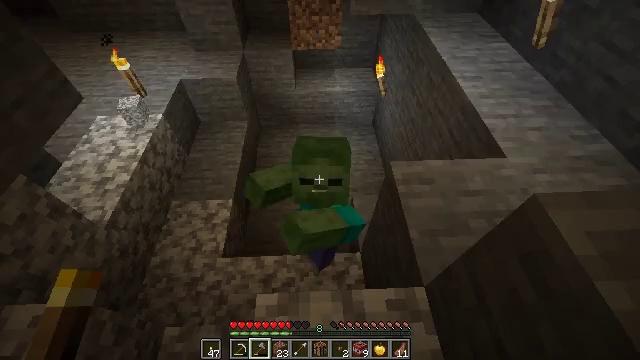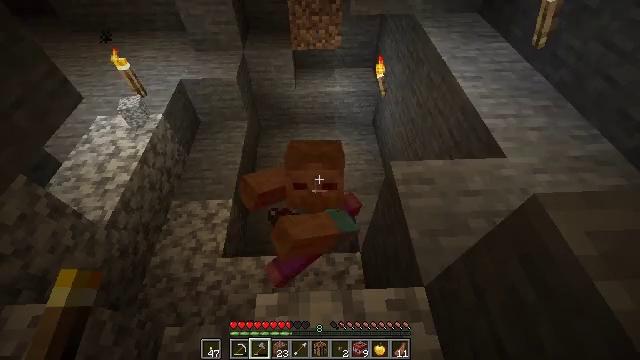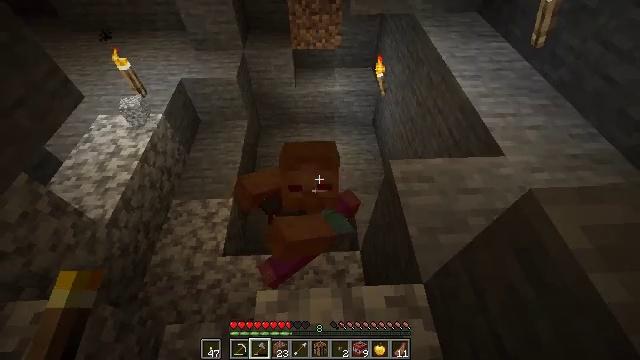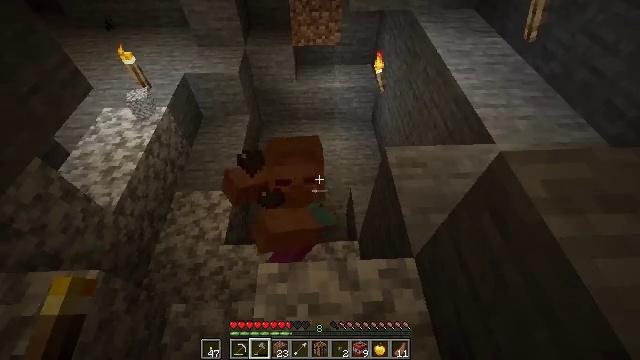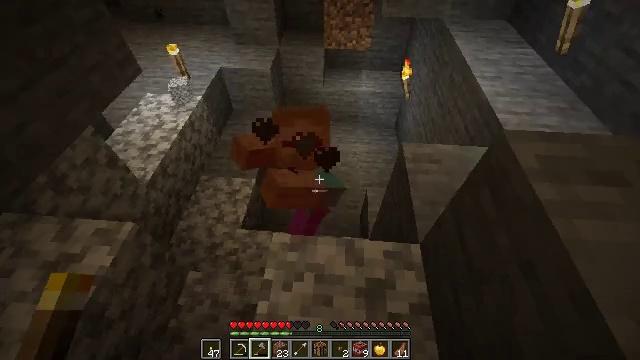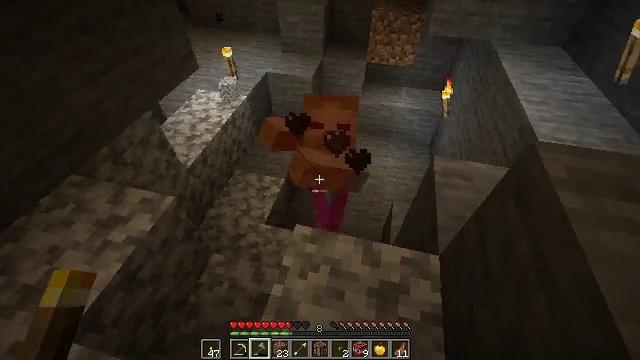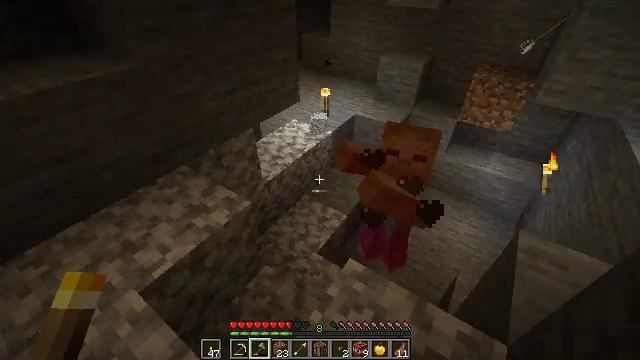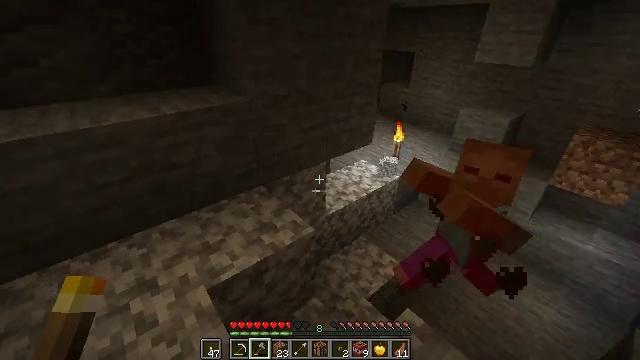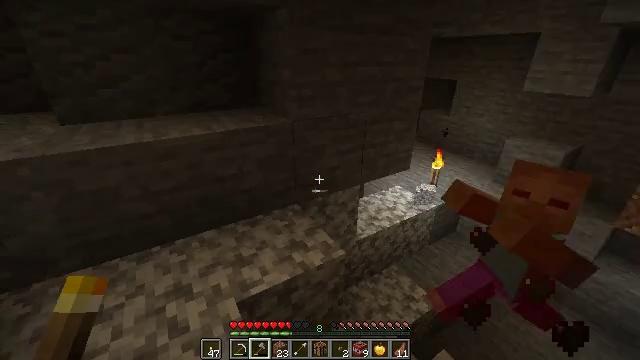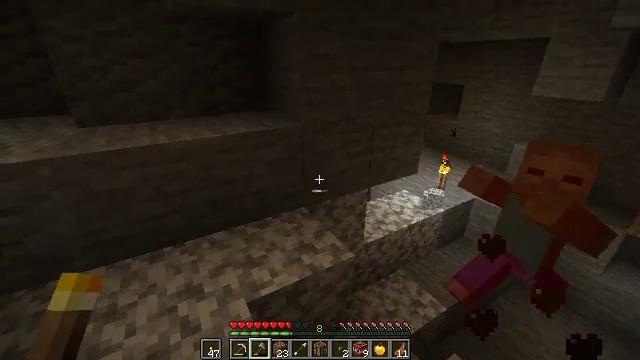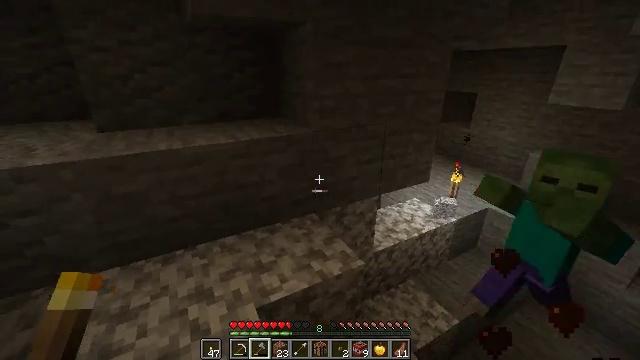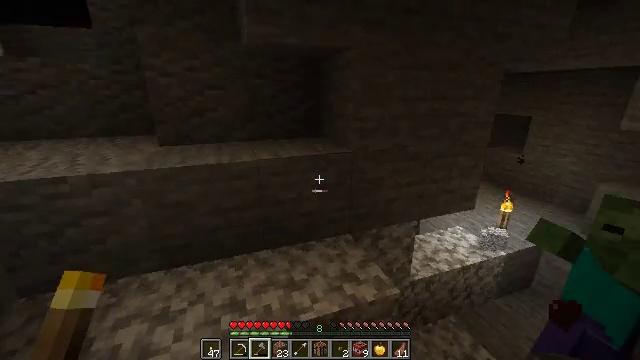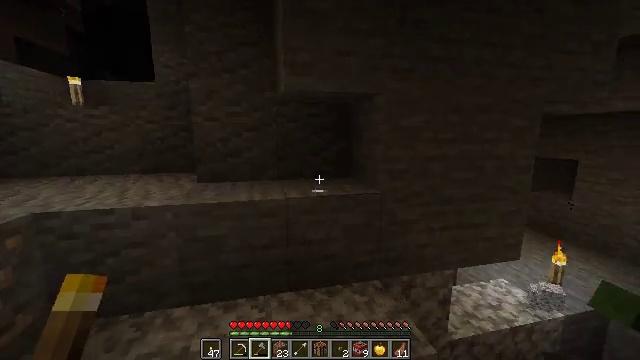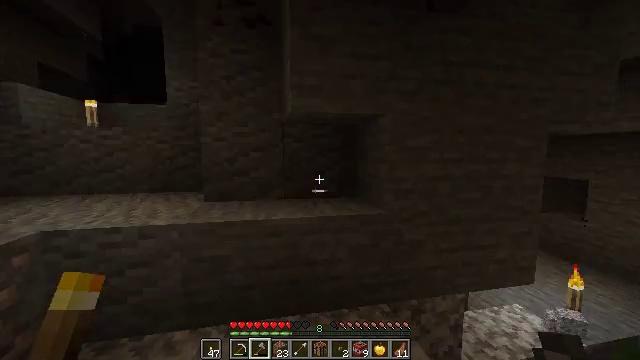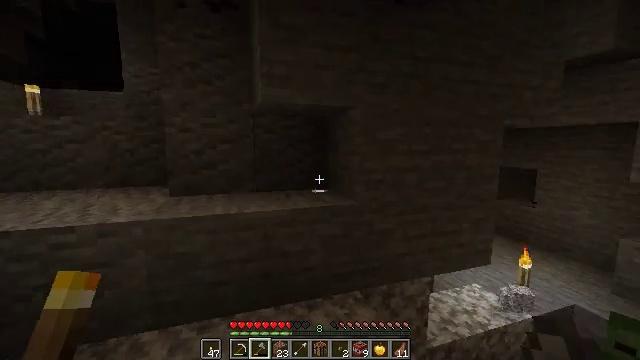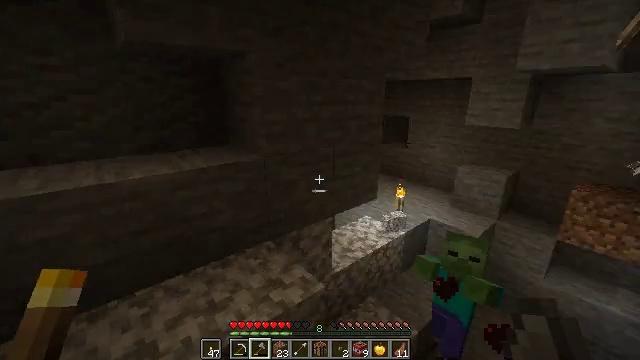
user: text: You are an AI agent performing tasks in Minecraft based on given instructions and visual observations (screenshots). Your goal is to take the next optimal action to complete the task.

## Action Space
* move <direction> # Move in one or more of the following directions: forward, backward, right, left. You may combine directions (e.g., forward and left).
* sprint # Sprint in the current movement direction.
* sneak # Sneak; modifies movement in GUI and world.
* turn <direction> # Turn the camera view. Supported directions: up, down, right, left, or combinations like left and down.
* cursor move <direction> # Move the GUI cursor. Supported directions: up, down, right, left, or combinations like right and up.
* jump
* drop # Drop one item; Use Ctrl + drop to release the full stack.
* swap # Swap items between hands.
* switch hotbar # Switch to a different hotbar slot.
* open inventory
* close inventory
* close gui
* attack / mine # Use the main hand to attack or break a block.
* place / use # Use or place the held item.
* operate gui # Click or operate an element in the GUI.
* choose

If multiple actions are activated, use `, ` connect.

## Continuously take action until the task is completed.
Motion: motion action
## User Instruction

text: Kill a zombie.
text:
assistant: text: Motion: no_op
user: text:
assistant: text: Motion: move back
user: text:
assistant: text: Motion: move back
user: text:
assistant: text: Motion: move back, turn left and up
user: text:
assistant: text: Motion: move back, turn left and up
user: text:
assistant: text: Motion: turn left and up
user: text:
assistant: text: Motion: turn left and up
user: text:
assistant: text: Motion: turn left and up
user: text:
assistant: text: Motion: turn left
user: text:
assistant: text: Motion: turn left and up
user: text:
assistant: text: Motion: turn left and up
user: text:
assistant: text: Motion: turn left and up
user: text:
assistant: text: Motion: turn left and up
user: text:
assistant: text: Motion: turn right and down
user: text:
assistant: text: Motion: turn right and down
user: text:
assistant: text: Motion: turn right and down
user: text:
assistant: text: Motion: turn right and down
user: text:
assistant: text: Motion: turn right and down
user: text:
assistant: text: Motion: move forward, turn down
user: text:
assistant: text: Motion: move forward, turn down
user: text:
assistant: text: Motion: move forward, turn left and down
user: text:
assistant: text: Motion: turn left
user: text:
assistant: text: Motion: turn left
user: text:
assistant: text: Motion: no_op
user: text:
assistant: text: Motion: no_op
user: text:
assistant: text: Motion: no_op
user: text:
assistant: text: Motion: no_op
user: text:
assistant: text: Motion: turn left
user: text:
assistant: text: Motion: no_op
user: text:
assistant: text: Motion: no_op